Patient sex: M
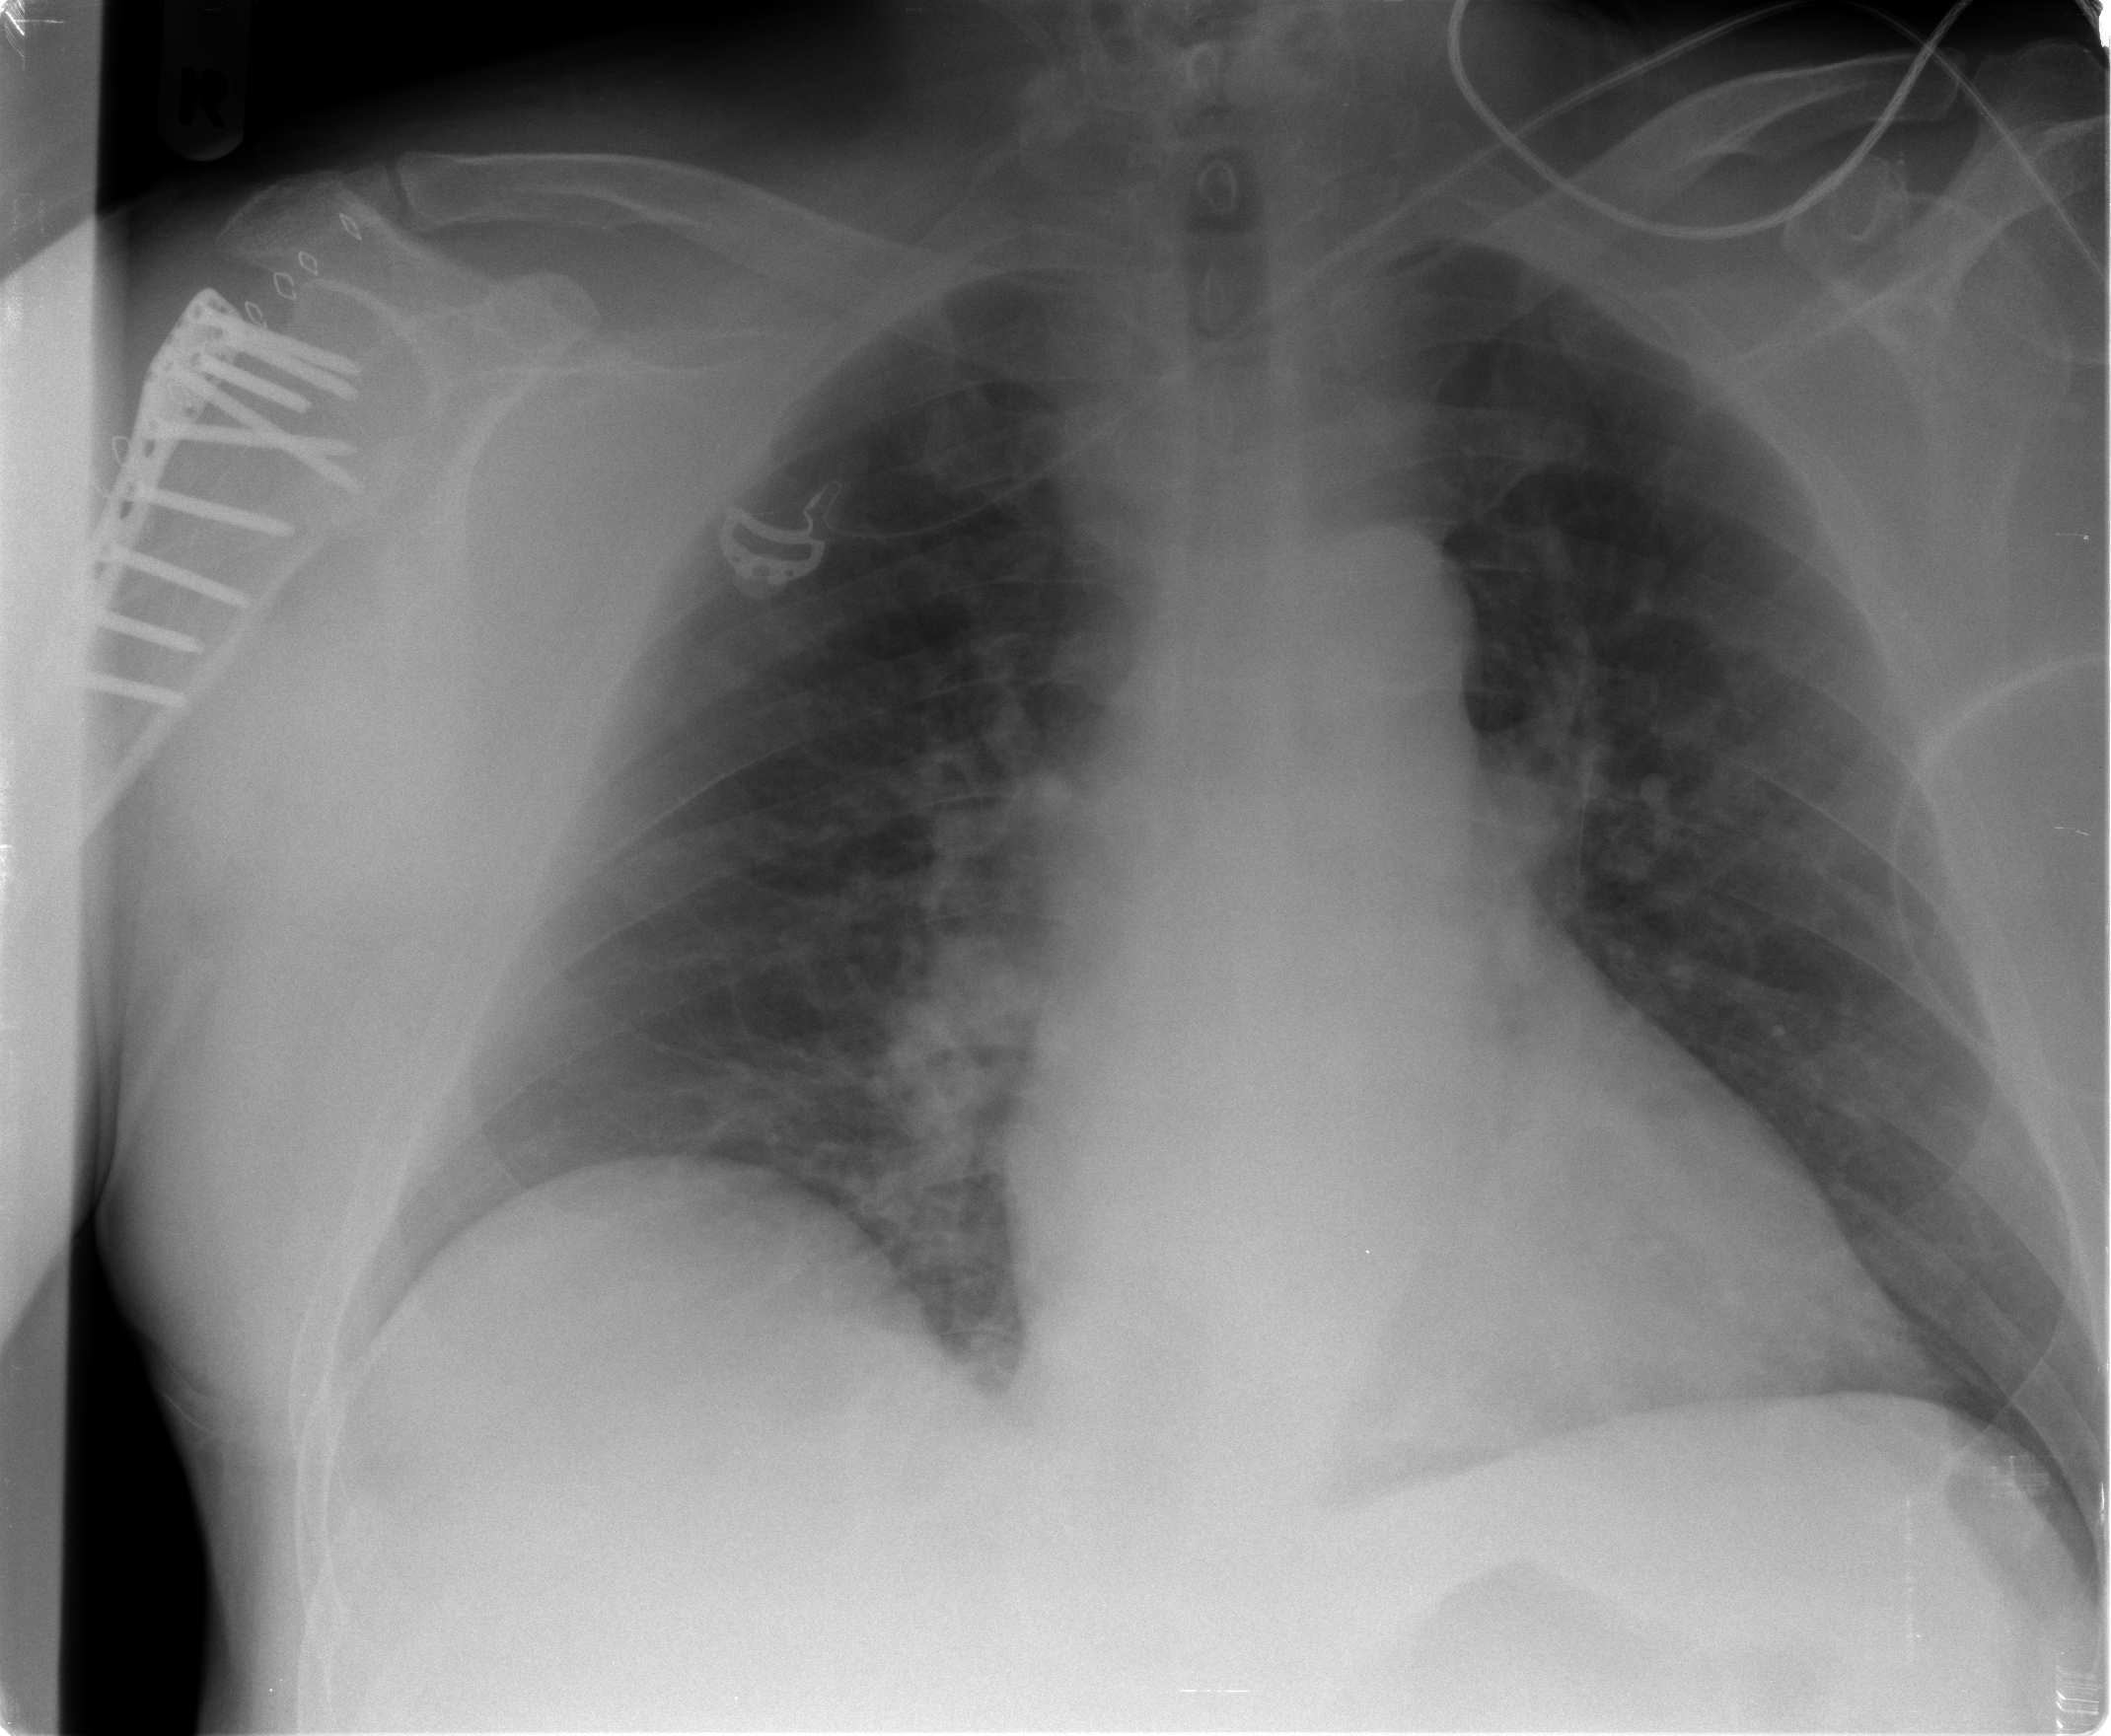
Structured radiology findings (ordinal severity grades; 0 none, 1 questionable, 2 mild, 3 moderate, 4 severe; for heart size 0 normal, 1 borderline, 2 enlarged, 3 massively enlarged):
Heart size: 0
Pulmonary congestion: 2
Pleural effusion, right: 0
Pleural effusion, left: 0
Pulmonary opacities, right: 2
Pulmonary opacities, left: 1
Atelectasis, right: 1
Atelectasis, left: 0